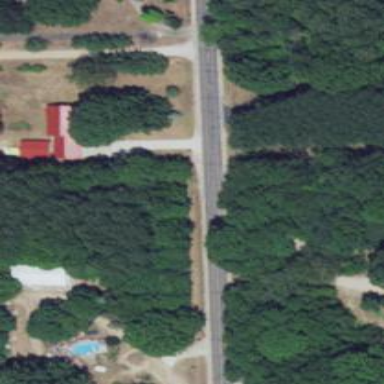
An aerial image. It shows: Unclassified road.